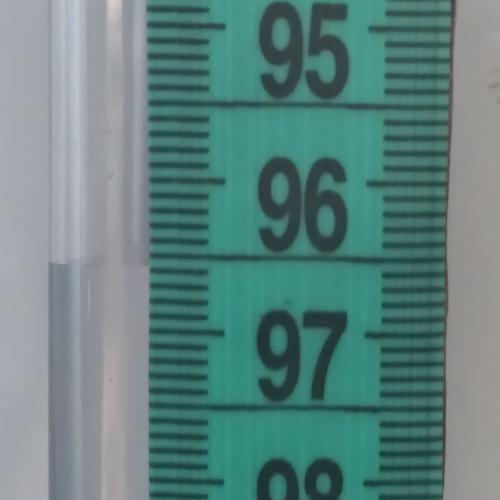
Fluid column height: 96.6 cm